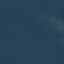
Land use / land cover class: SeaLake